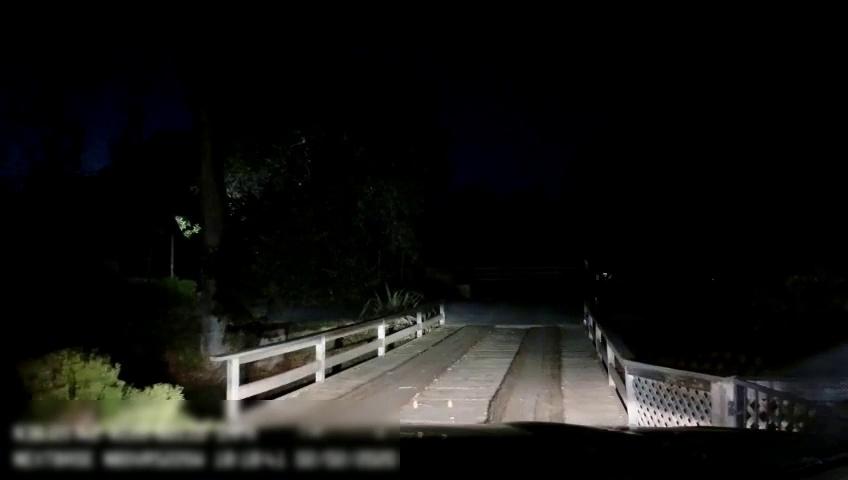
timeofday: Night
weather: Other
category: Drivable Space
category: Drivable Space